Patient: sex M, age 71
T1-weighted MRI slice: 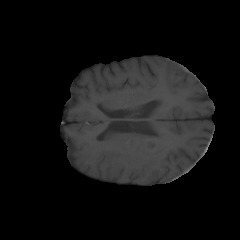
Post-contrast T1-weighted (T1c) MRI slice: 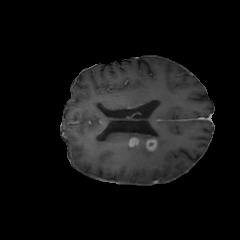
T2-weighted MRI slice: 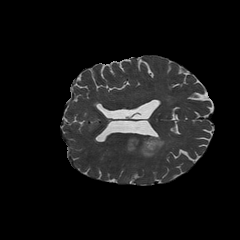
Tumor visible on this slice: yes
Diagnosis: Glioblastoma, IDH-wildtype
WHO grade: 4